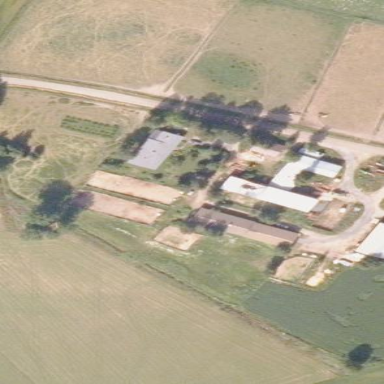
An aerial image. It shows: Farmyard area.